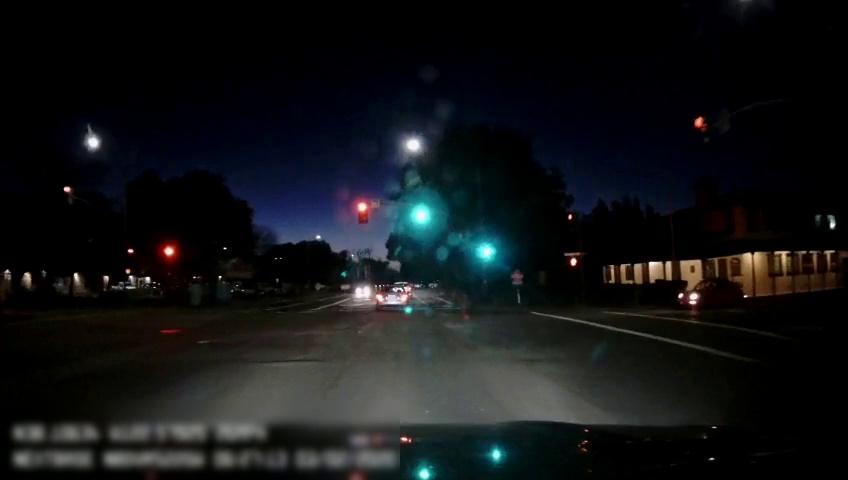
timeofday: Night
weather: Cloudy
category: Drivable Space
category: Vehicles | Car
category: Vehicles | SUV
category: Vehicles | Car
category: Vehicles | Car
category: Vehicles | SUV
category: Lanes | Current Lane
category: Lanes | Opposite Lane
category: Lanes | Opposite Lane
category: Traffic | Lights
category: Traffic | Lights
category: Traffic | Lights
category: Traffic | Lights